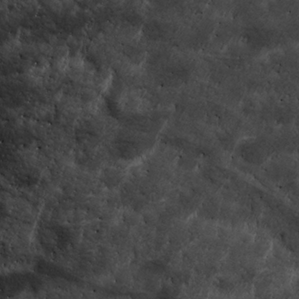
Label: non_frost